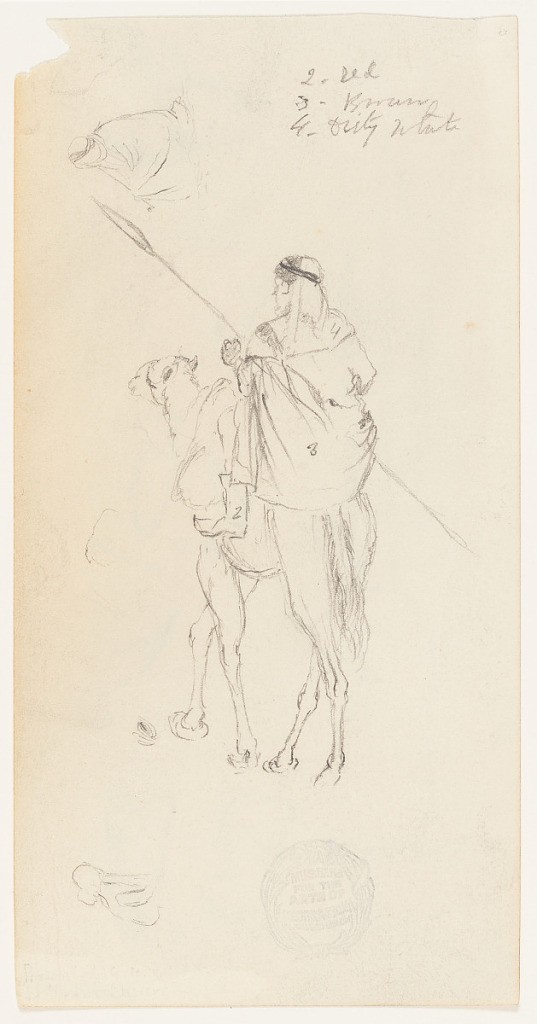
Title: Mounted Bedouin Guide, Palestine or Syria
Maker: Frederic Edwin Church, American, 1826–1900
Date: February 1868
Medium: Graphite on white wove paper; verso: graphite
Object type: Drawing
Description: Figures study of one of Church's Bedouin guides riding a camel during the artist's expedition to Petra. Viewed obliquely, this guide wears a headdress and draped clothing and wields a long spear. In the upper left corner, a sketch of a seated figure wrapped in draped clothing is visible.

Verso: Mixed studies from Church's expedition to Petra, showing four views of women wearing jilbābs (or full-body robes like hijabs), at center and upper left, a standing egret at center left, two sketches of a camel's head--showing obliquely and in profile in lower left--and finally, a loosely-rendered landscape study of an encampment in distant hills, visible along right margin and oppositely oriented.